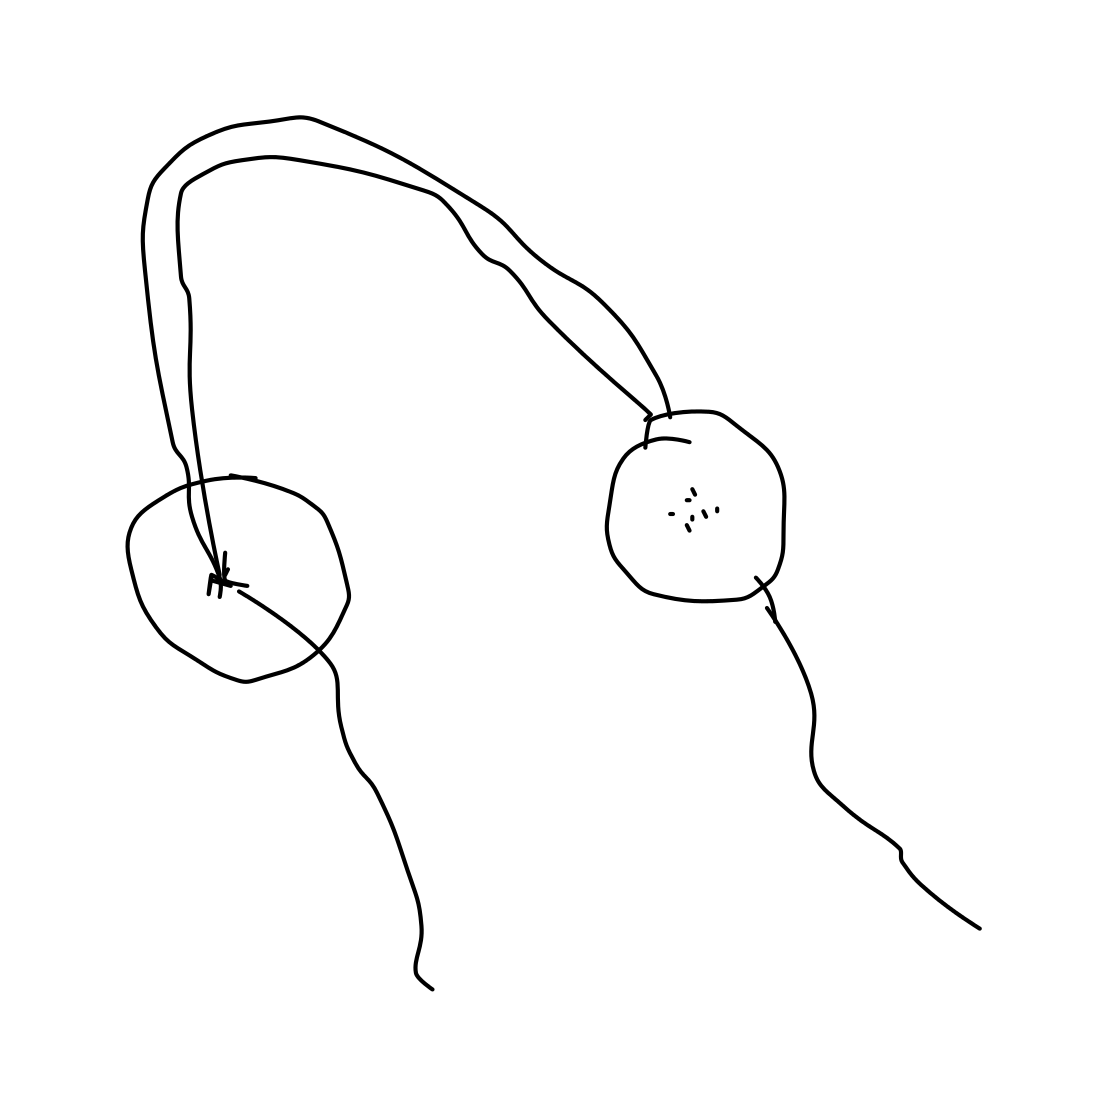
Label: head-phones